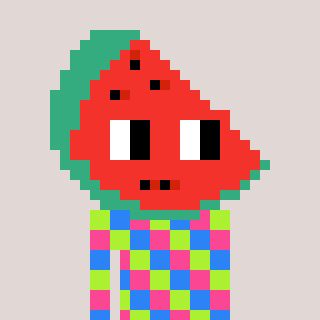
a pixel art character with square red glasses, a watermelon-shaped head and a yellow-colored body on a warm background